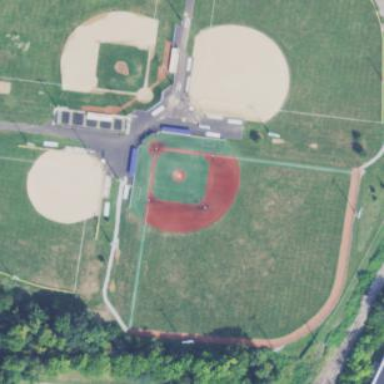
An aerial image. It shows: Baseball pitch for leisure land activities.